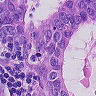
Metastatic tissue present: yes